Field crop: maize
Growth stage: 2
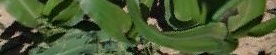
Species: maize